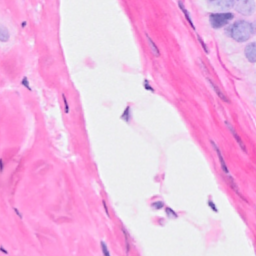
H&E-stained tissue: Breast